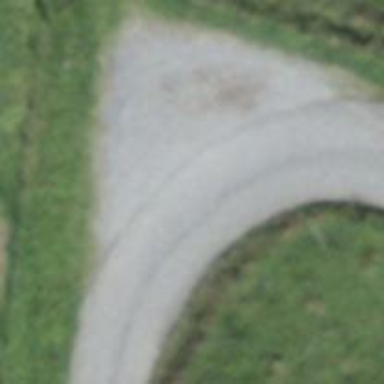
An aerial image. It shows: Passing place on the road.